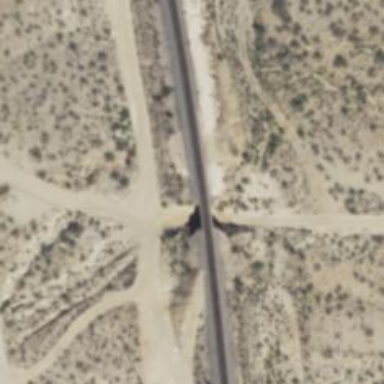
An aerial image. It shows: Railway bridge.